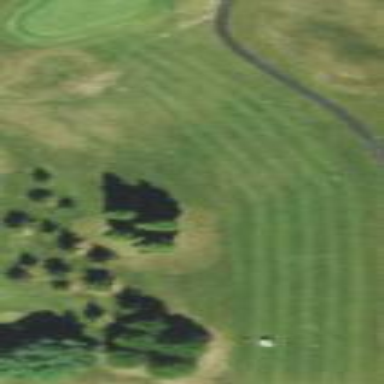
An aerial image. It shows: Scenic golf fairway.